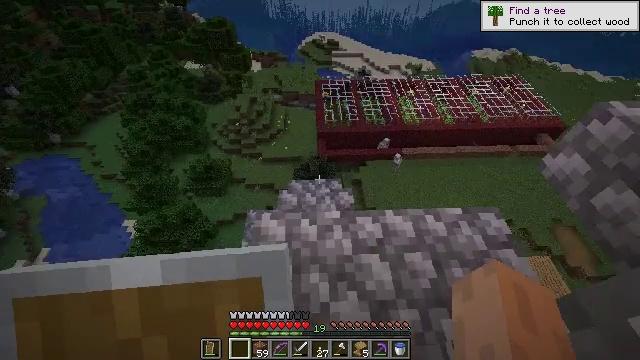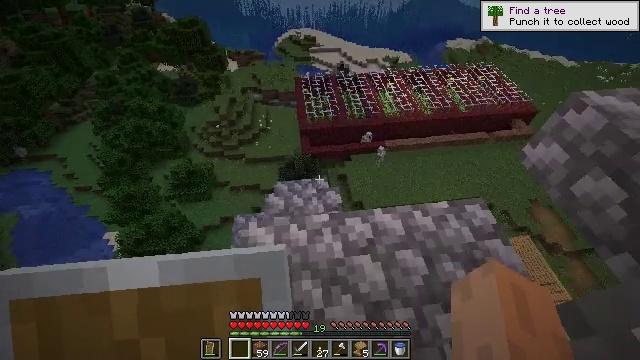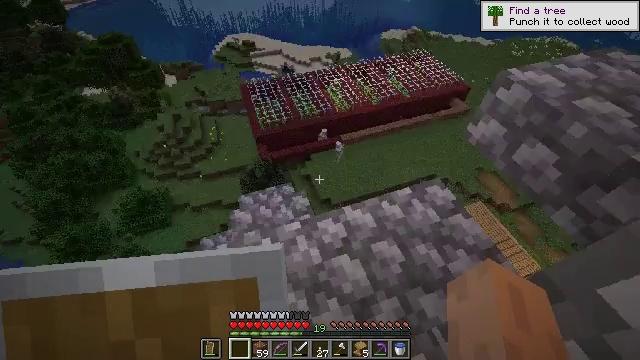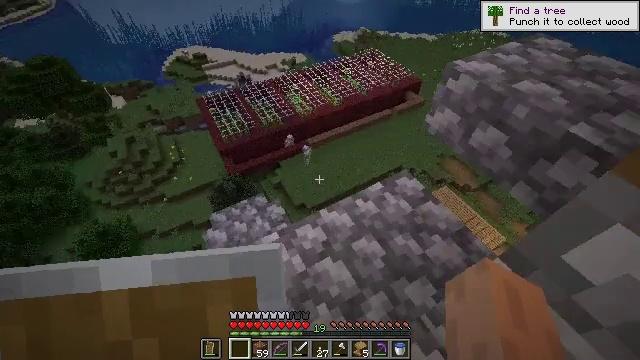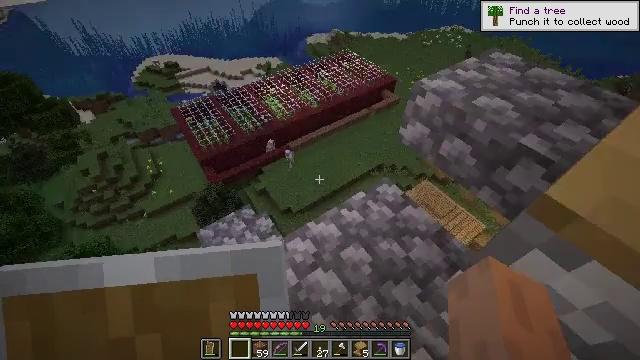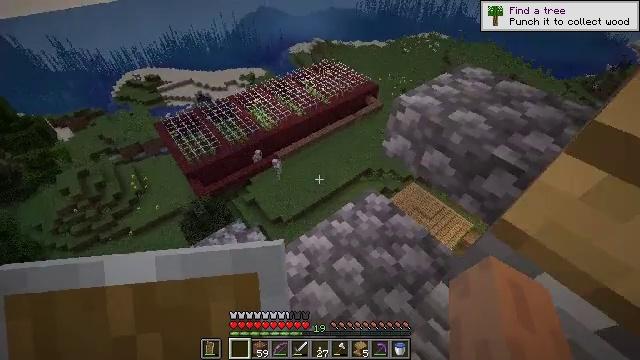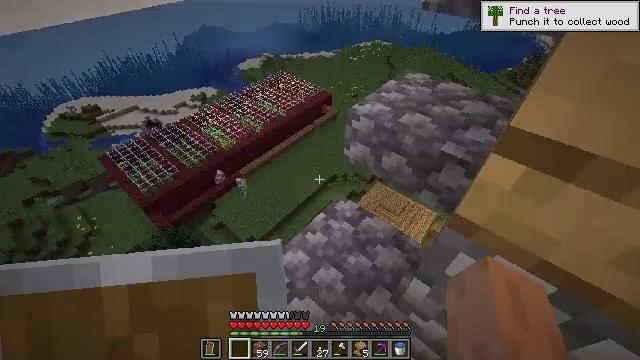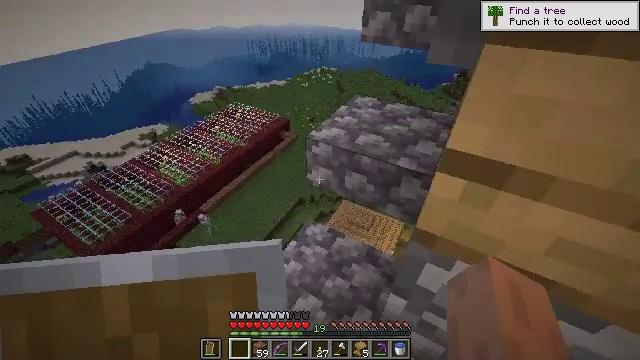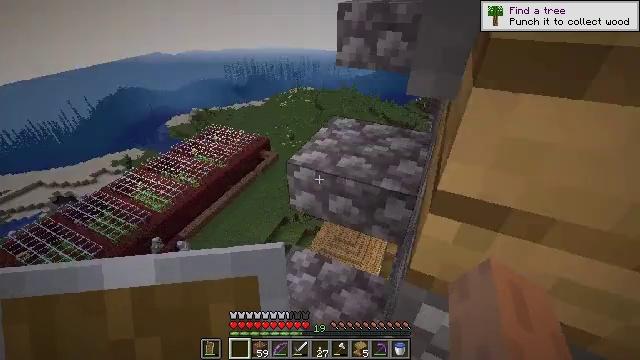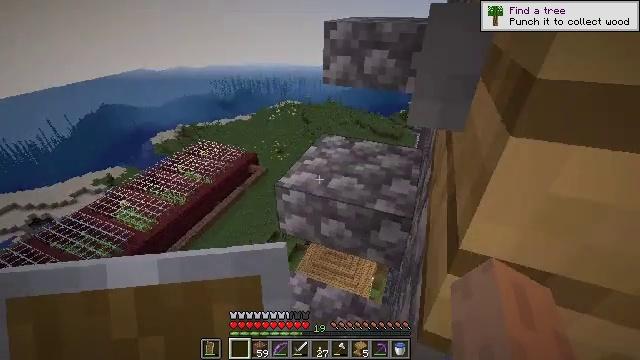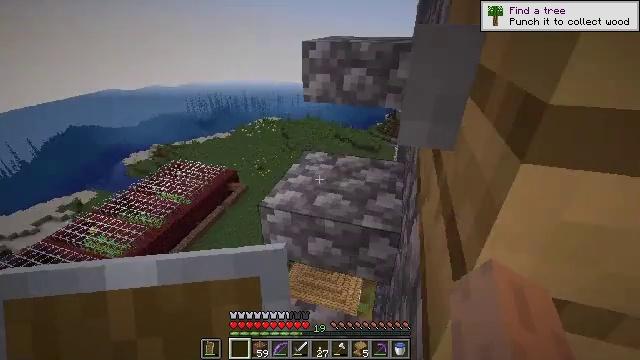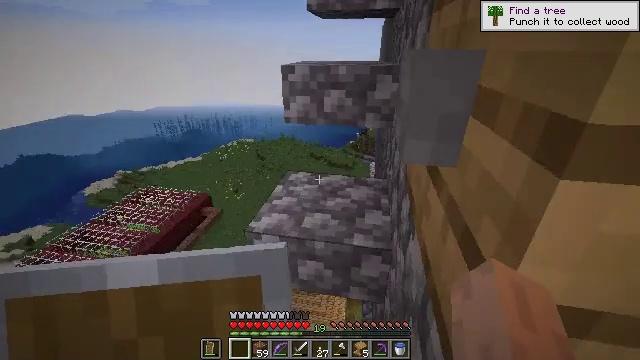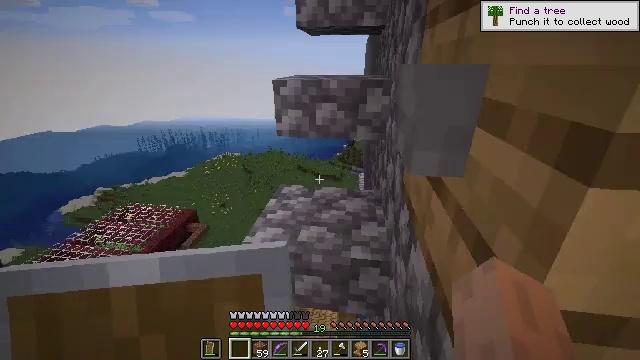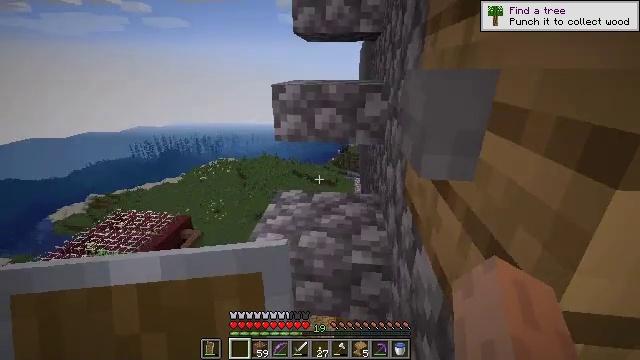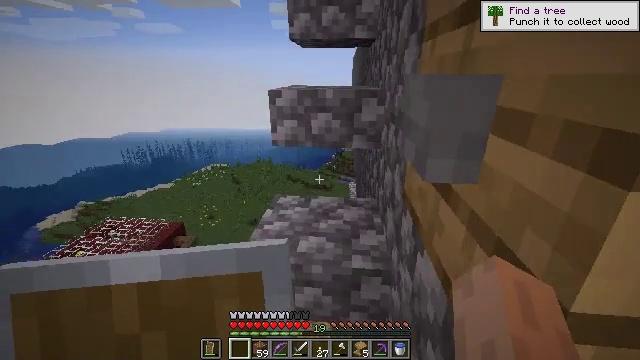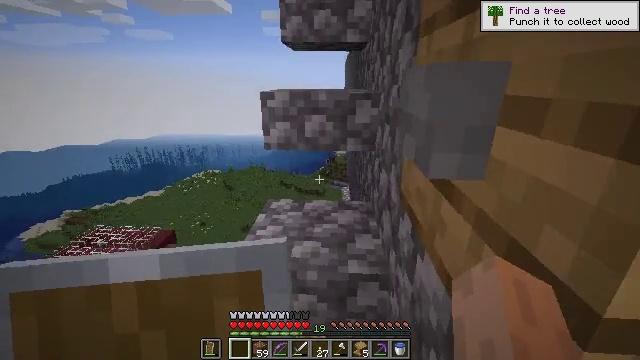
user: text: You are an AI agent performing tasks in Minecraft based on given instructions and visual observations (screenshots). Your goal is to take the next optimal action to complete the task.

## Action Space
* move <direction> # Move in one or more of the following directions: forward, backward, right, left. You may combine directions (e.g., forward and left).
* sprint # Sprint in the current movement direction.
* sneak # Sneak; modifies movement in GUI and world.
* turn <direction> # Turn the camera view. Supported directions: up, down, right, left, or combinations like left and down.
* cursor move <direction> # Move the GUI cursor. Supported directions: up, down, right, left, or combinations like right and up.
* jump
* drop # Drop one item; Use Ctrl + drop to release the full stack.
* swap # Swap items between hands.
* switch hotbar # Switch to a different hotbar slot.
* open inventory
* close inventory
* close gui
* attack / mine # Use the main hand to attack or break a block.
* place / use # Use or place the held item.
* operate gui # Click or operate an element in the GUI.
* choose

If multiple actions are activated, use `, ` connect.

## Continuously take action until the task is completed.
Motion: motion action
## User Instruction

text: Craft an oak sign from oak materials.
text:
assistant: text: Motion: move forward, sneak, turn right
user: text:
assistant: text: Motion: sneak, turn right
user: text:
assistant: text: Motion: turn right
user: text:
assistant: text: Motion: turn right
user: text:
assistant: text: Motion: turn right and up
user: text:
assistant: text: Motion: turn right and up
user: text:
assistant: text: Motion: turn right and up
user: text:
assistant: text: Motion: move forward, turn right and up
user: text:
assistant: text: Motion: move forward, turn right and up
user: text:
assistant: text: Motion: move forward, turn right and up
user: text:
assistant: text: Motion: move forward, turn right and up
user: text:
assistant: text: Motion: move forward, turn right and up
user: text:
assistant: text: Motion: move forward, turn right and up
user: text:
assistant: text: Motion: move forward, turn right and up
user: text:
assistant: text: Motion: move forward, turn right and up
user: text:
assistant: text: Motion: move forward, turn right
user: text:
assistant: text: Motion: move forward
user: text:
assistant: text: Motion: move forward
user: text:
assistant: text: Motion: move forward
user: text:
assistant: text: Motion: move forward, turn up
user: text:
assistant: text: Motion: move forward, turn up, jump
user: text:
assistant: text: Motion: move forward, jump
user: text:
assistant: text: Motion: move forward, jump
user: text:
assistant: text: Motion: move forward, jump
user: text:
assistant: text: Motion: move forward, jump
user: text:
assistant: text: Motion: move forward, jump
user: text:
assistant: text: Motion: move forward, turn left, jump
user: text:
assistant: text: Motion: move forward, turn up, jump
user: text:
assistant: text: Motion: move forward, jump
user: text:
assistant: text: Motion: move forward, jump